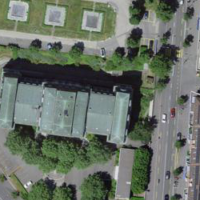
EUNIS habitat code: 54
Species observed at this site:
Diospyros lotus